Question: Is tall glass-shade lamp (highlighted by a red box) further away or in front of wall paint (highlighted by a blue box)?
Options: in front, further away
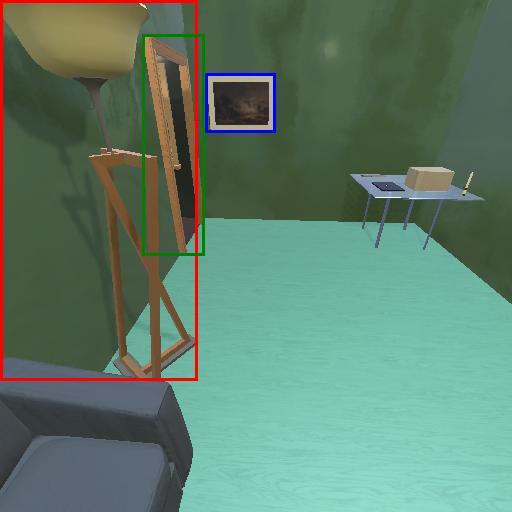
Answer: in front